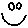
Label: smiley face